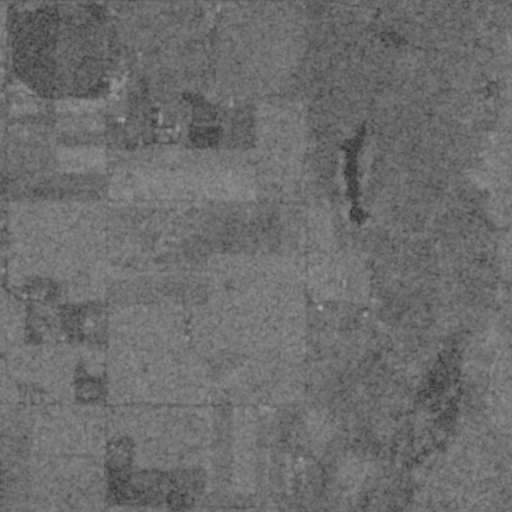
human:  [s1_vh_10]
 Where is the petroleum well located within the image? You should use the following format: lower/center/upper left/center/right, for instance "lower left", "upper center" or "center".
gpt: The petroleum well is located in the center left of the image.
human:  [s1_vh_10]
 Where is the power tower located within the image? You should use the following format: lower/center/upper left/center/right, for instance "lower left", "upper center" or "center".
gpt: The power tower is located in the right of the image.
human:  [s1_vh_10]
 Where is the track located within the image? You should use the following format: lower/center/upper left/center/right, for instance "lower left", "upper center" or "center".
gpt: There is no track in the image.

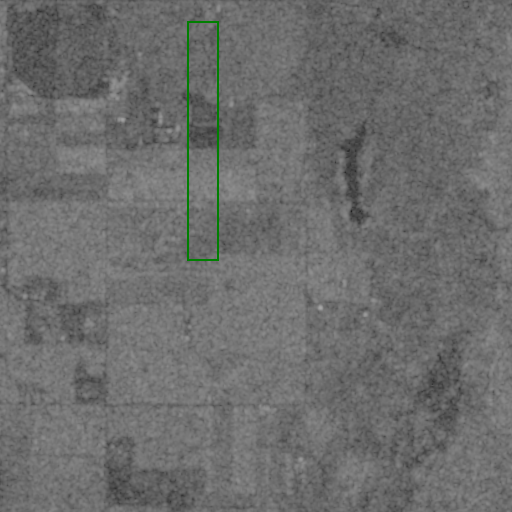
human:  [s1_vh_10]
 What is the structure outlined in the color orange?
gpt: There is no orange outline.
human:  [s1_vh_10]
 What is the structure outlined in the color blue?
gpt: There is no structure outlined in blue.